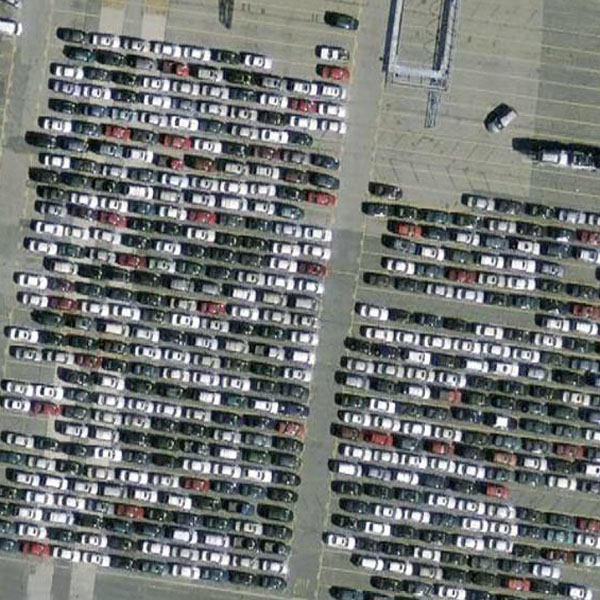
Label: Parking